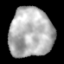
Tissue: lung
Cell type: Epithelial cells
Senescence score: 0.2306
Nuclear area (px): 2118
Mean DAPI intensity: 178.538